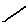
Label: line